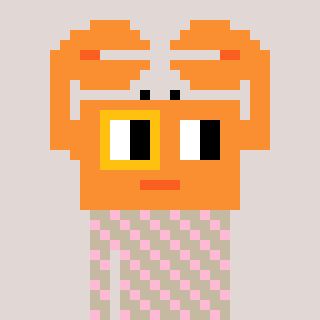
a pixel art character with square yellow and orange glasses, a crab-shaped head and a bege-colored body on a warm background